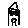
Label: house